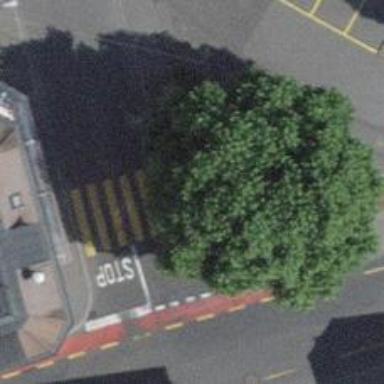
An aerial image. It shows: Kerb serving as barrier.